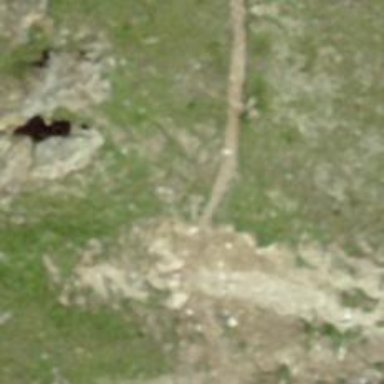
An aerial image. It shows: Path.